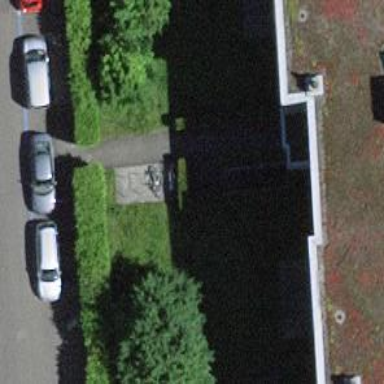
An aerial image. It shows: Bicycle parking area.